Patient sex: F
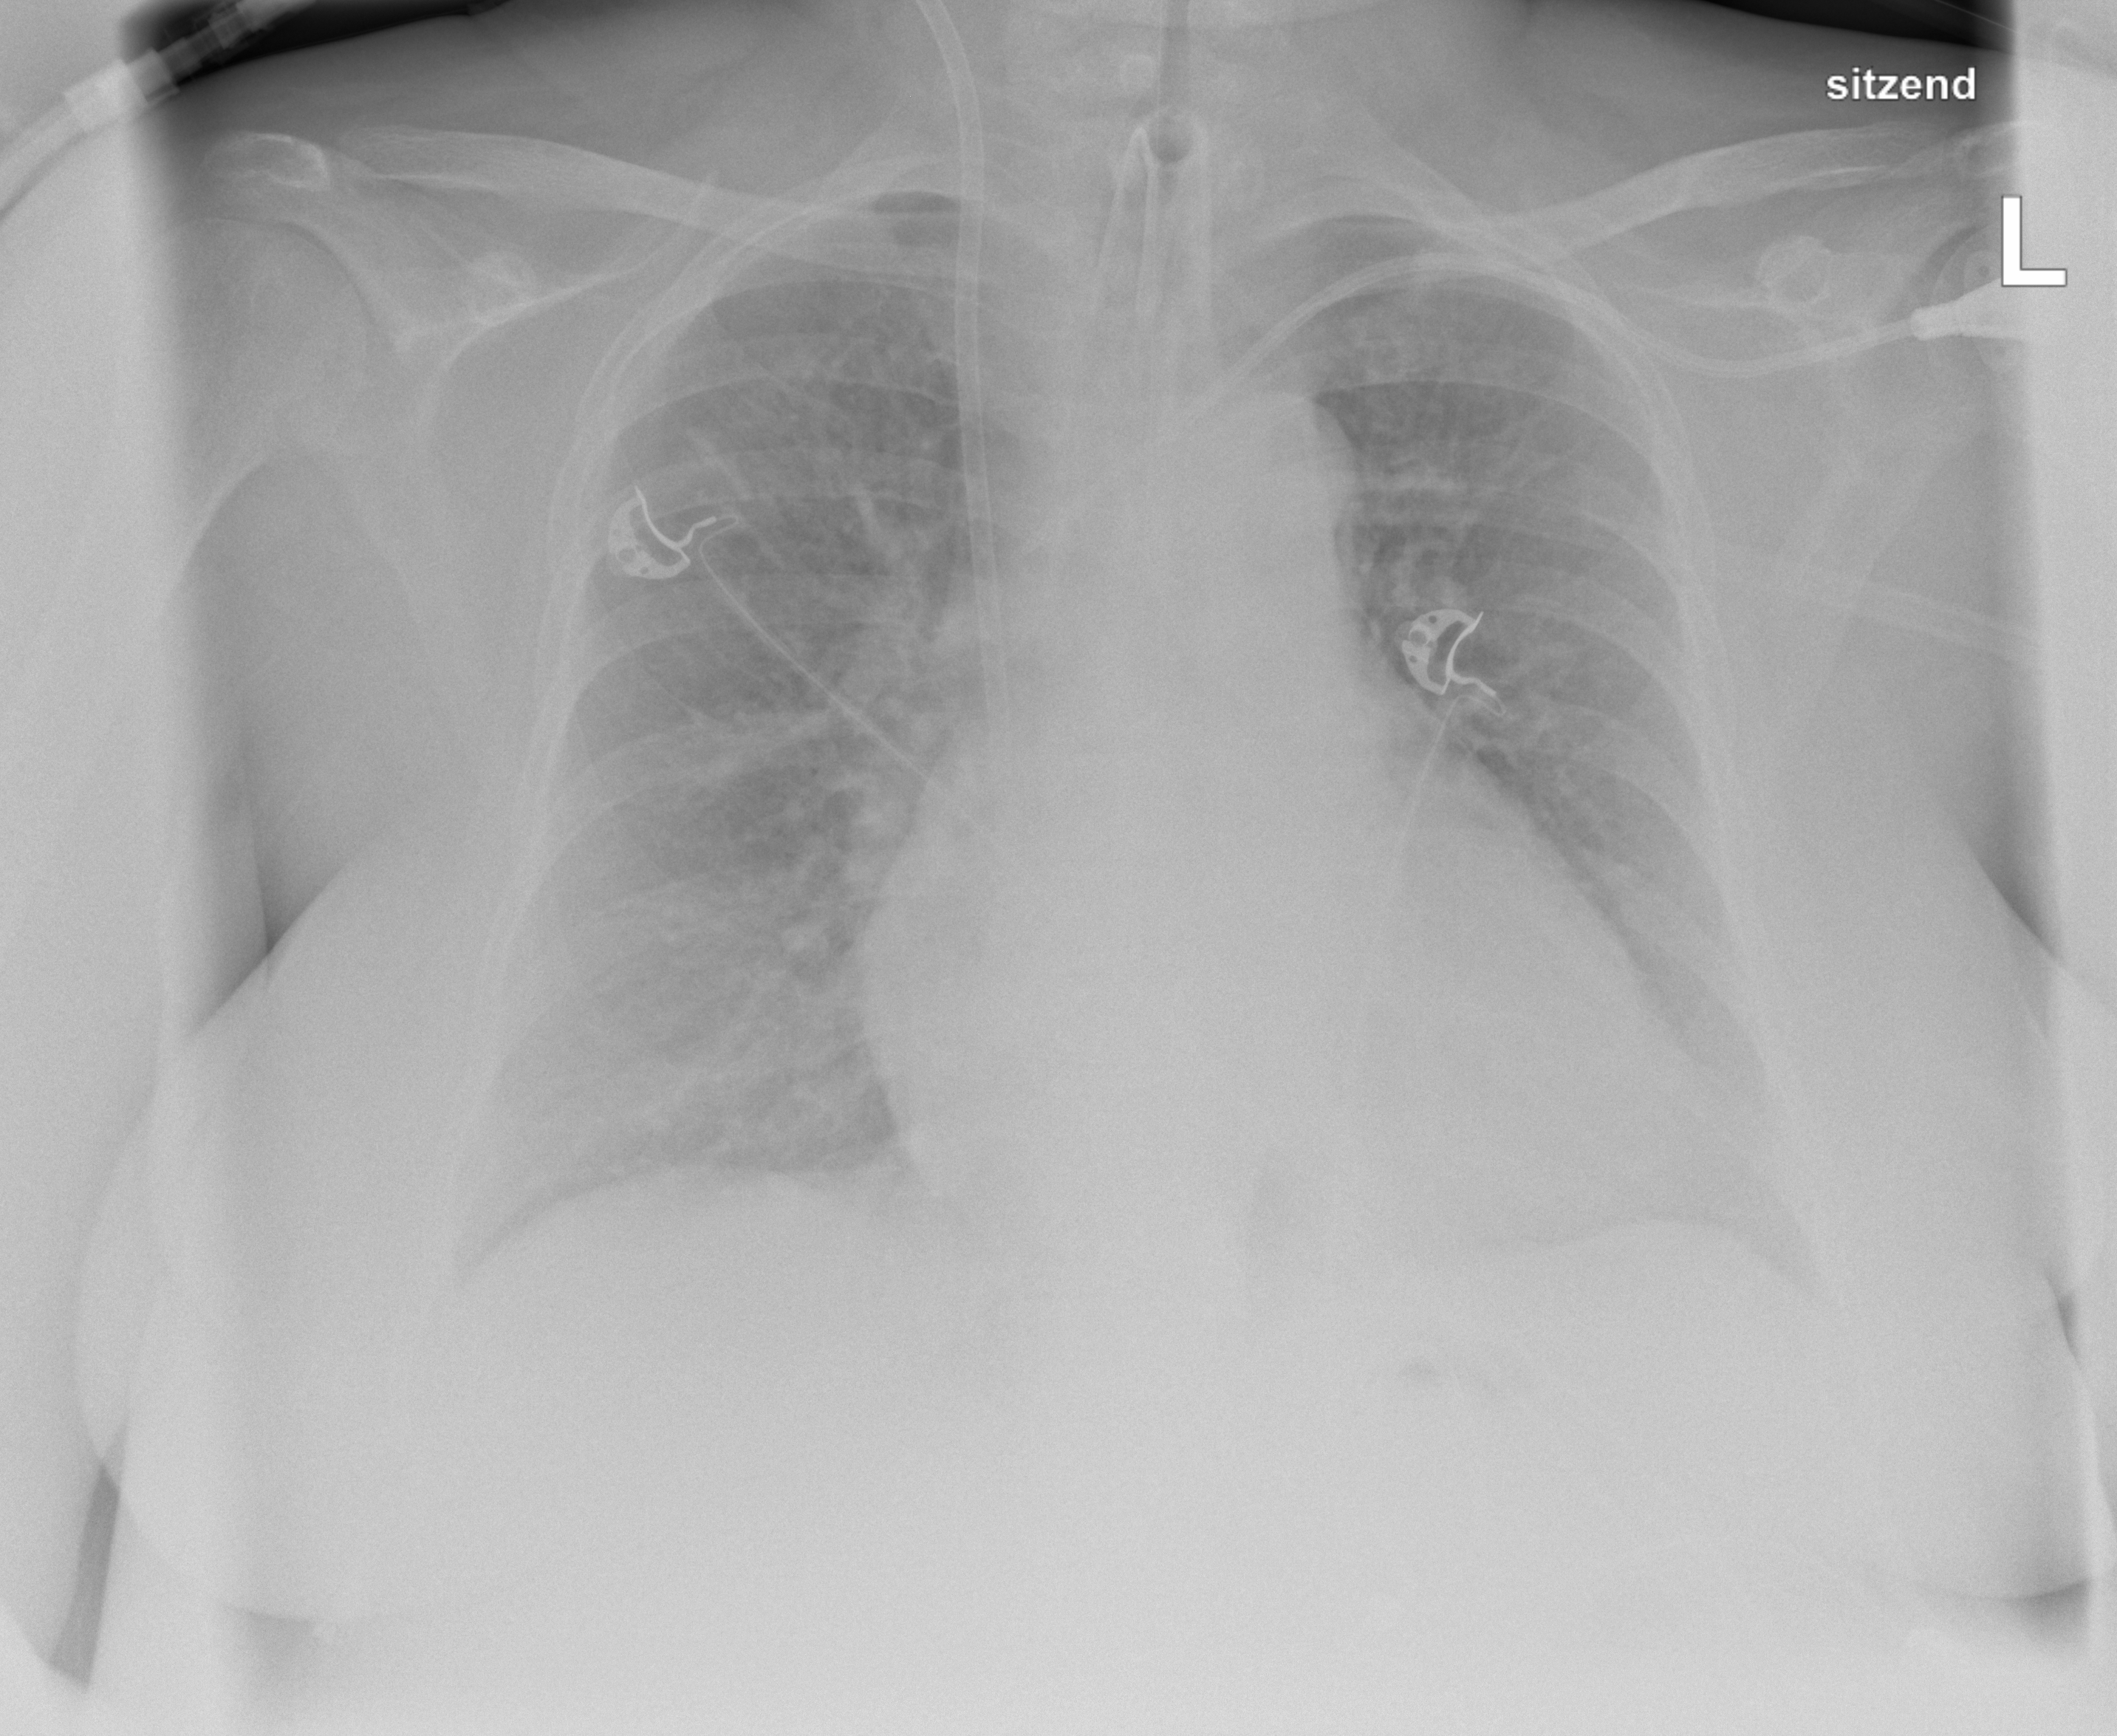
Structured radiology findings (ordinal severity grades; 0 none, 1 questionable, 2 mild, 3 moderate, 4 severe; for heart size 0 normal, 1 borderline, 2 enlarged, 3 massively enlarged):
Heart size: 2
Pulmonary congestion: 2
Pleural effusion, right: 1
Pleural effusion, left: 1
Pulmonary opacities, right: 3
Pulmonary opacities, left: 3
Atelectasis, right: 2
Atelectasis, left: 2